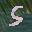
Label: 5